Fundus camera: zeiss
Shooting center: fovea
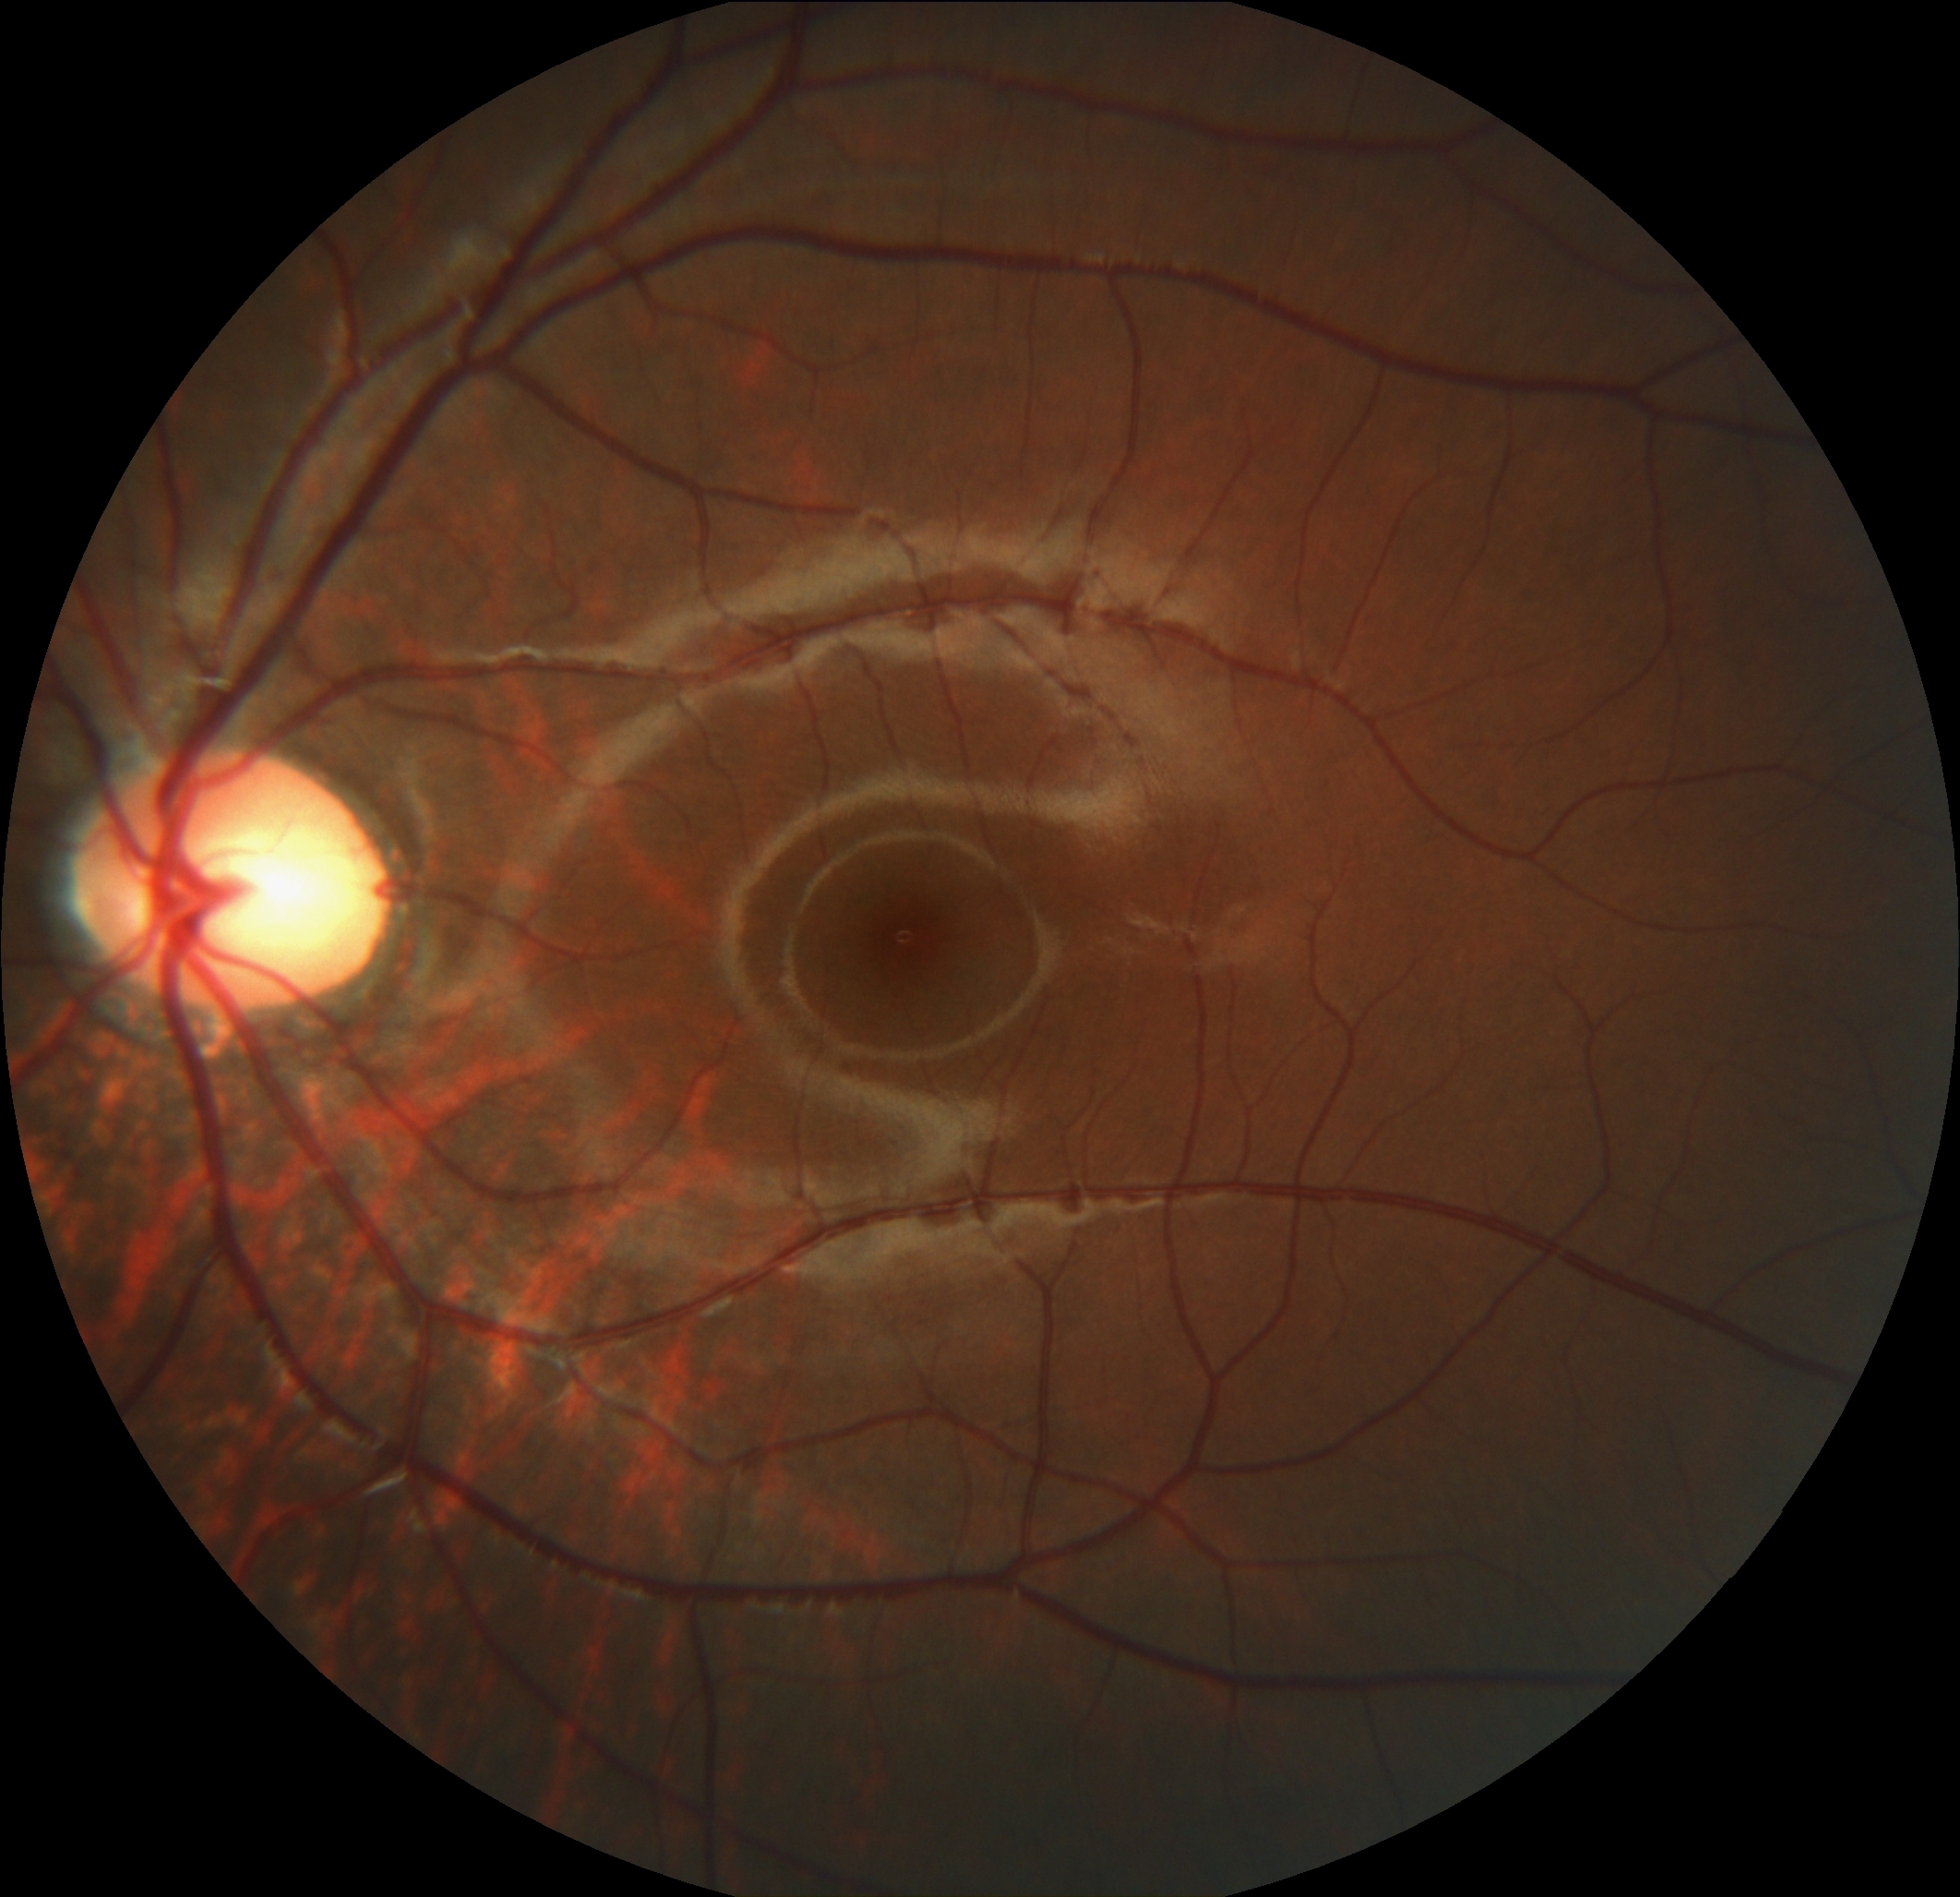
Pathologic myopia: no
Patchy retinal atrophy: absent
Retinal detachment: absent